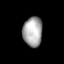
Tissue: prostate
Cell type: T cells
Senescence score: 0.3579
Nuclear area (px): 571
Mean DAPI intensity: 167.044